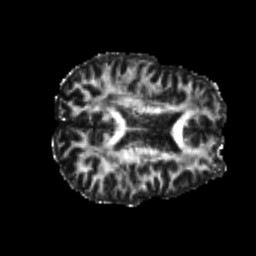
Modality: FA
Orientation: axial
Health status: healthy
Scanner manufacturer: philips
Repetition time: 7.393 s
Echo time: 0.08599 s